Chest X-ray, AP view. Patient: 50 years old, sex M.
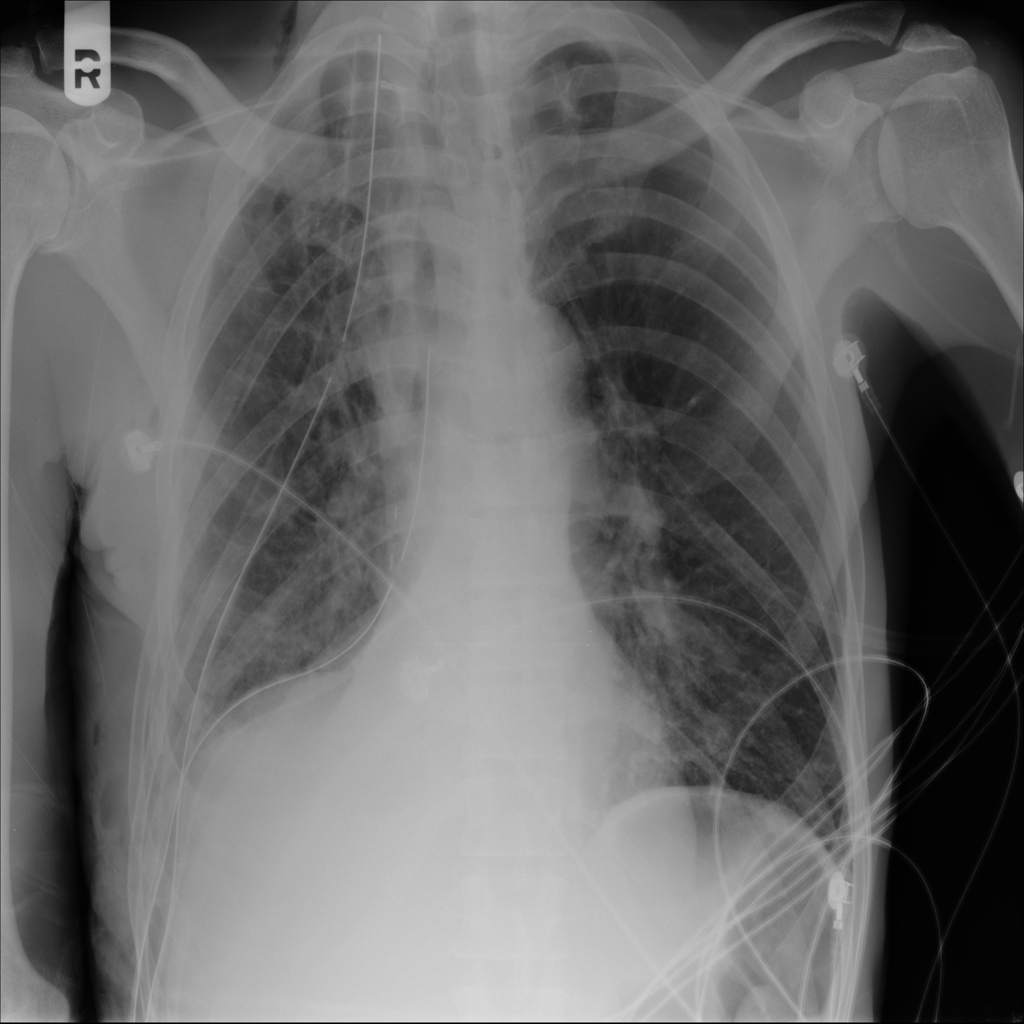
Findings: Emphysema